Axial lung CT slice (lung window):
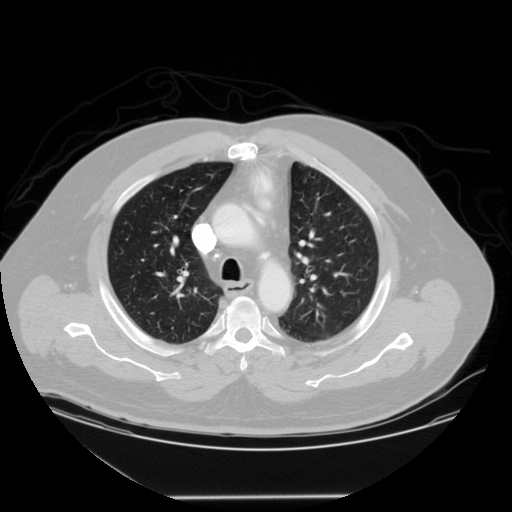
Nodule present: no